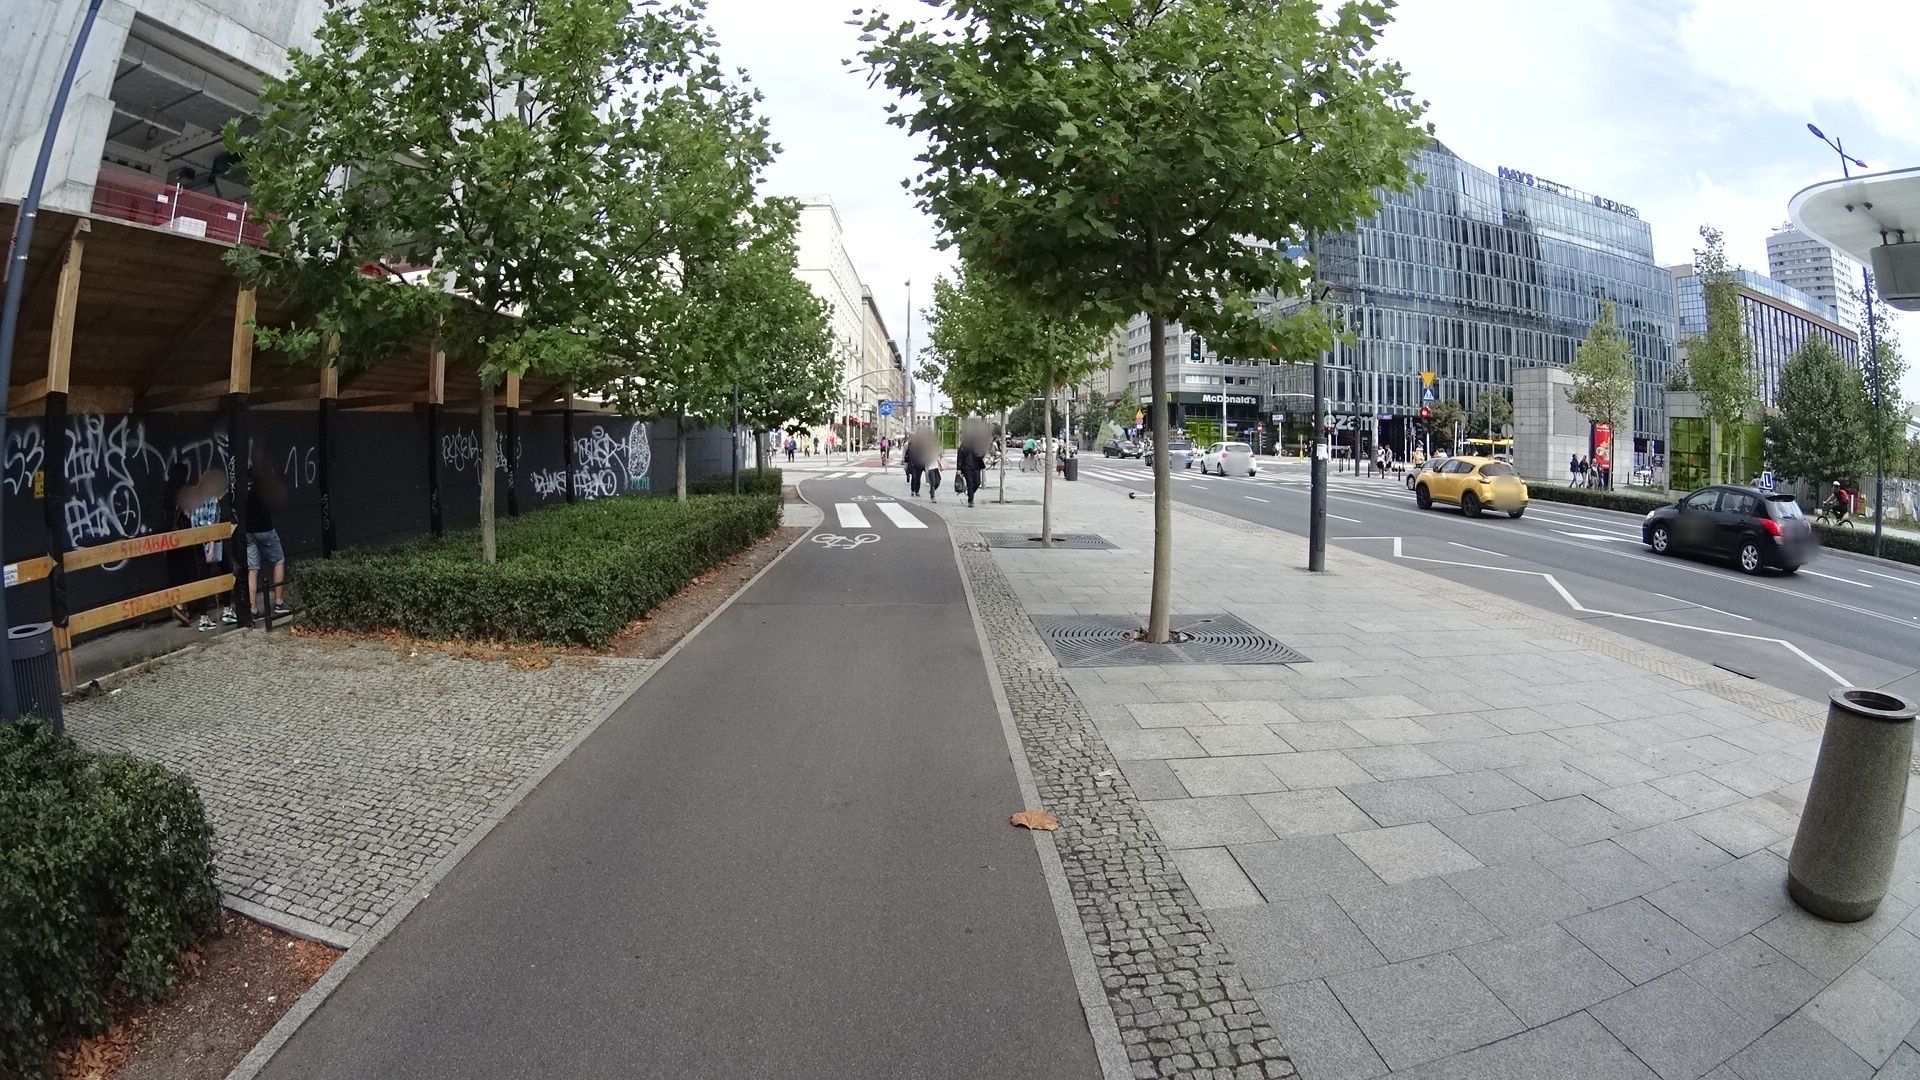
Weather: clear
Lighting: day
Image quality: good
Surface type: cycling surface
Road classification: residential, cycleway
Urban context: urban centre
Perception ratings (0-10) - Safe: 7.27, Lively: 9.8, Beautiful: 9, Boring: 1.26, Depressing: 1.42, Wealthy: 9.69